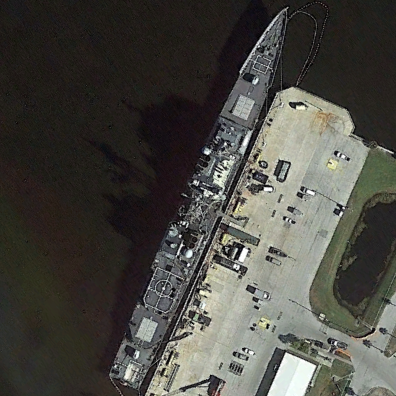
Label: cruiser